【题型】解答题　【知识点】解析几何　【难度】medium
设抛物线 $\Gamma: y^2 = 2px (p > 0)$ 的焦点为 $F$， 过点 $F$ 的直线与抛物线交于 $A, B$ 两点 .

(1) 若 $p = 2$， 求线段 $AF$ 中点 $M$ 的轨迹方程;

(2) 若直线 $AB$ 的方向向量 $\vec{n} = (1, 2)$， 当焦点为 $F(\frac{1}{2}, 0)$ 时， 求 $\triangle OAB$ 的面积;

(3) 若 $M$ 是抛物线 $\Gamma$ 准线上的点， 直线 $MA$、 $MB$、 $MF$ 的斜率分别为 $k_1$、 $k_2$、 $k_3$， 求证： $k_3$ 为 $k_1, k_2$ 的等差中项 .
【解答】
【答案】 (1) $y^2 = 2x - 1 (y \neq 0)$ \\
(2) $\frac{\sqrt{5}}{4}$; \\
(3) 证明见解析

【分析】 (1) 根据中点坐标公式可得 $A(2x-1, 2y)$， 将其代入抛物线方程中即可求解 .

(2) 根据直线的方向向量得直线方程， 联立方程， 根据弦长公式以及点到直线的距离公式即可由面积公式求解 .

(3) 联立直线与抛物线方程得韦达定理， 利用两点斜率公式， 代入化简即可求证 .

【详解】 (1) 设 $A(x_1, y_1) (y_1 \neq 0), M(x, y)$， 焦点 $F(1, 0), B(x_2, y_2)$， \\
则由题意 $\begin{cases} x = \frac{x_1 + 1}{2} \\ y = \frac{y_1}{2} \neq 0 \end{cases}$， 即 $\begin{cases} x_1 = 2x - 1 \\ y_1 = 2y \neq 0 \end{cases}$， \\
故 $A(2x-1, 2y)$， 将其代入抛物线 $y^2 = 4x$ 中得： \\
$4y^2 = 4(2x-1) (y \neq 0)$， 即 $y^2 = 2x-1 (y \neq 0)$， \\
所求的轨迹方程 $y^2 = 2x-1 (y \neq 0)$ .

(2) 设 $B(x_2, y_2)$， $A(x_1, y_1)$ \\
$y^2 = 2x, F(\frac{1}{2}, 0)$， \\
由于直线 $AB$ 的方向向量 $\vec{n} = (1, 2)$， 所以直线 $AB$ 的斜率为 2， 故直线 $y = 2(x - \frac{1}{2})$， 即 $y = 2x - 1$， \\
由 $\begin{cases} y^2 = 2x \\ y = 2x - 1 \end{cases}$ 得， $y^2 - y - 1 = 0$， $\Delta > 0, y_1 + y_2 = 1, y_1y_2 = -1$， \\
$|AB| = \sqrt{1 + \frac{1}{k^2}} |y_1 - y_2| = \sqrt{1 + \frac{1}{k^2}} \sqrt{(y_1 + y_2)^2 - 4y_1y_2} = \frac{5}{2}$ \\
$O$ 到直线 $AB$ 的距离为 $d = \frac{1}{\sqrt{5}}$， $S_{\triangle OAB} = \frac{1}{2} d |AB| = \frac{\sqrt{5}}{4}$，

(3) 点 $A$、 $B$、 $M$ 的坐标为 $A(x_1, y_1)$、 $B(x_2, y_2)$、 $M(-\frac{p}{2}, m)$， \\
设直线 $AB: y = k(x - \frac{p}{2}), (k \neq 0)$， 代入抛物线得 $y^2 - \frac{2p}{k} y - p^2 = 0$， \\
所以 $\Delta > 0, y_1y_2 = -p^2$， 又 $y_1^2 = 2px_1, y_2^2 = 2px_2$， \\
因而 $x_1 + \frac{p}{2} = \frac{y_1^2}{2p} + \frac{p}{2} = \frac{1}{2p}(y_1^2 + p^2)$， $x_2 + \frac{p}{2} = \frac{y_2^2}{2p} + \frac{p}{2} = \frac{1}{2p}(y_2^2 + p^2) = \frac{p^4}{2py_1^2} + \frac{p}{2} = \frac{p}{2y_1^2}(y_1^2 + p^2)$， \\
因而 $k_1 + k_2 = \frac{y_1 - m}{x_1 + \frac{p}{2}} + \frac{y_2 - m}{x_2 + \frac{p}{2}} = \frac{2p^2(y_1 - m)}{p(y_1^2 + p^2)} + \frac{2y_1^2(-\frac{p^2}{y_1} - m)}{p(y_1^2 + p^2)} = -\frac{2m}{p}$， \\
而 $2k_3 = 2 \cdot \frac{0 - m}{\frac{p}{2} - (-\frac{p}{2})} = -\frac{2m}{p}$， 故 $k_1 + k_2 = 2k_3$， \\
当直线 $AB \perp x$ 轴时， $A(\frac{p}{2}, p)$， $B(\frac{p}{2}, -p)$， $M(-\frac{p}{2}, y_0)$， \\
$k_1 + k_2 = \frac{y_0 - p}{-\frac{p}{2} - \frac{p}{2}} + \frac{y_0 + p}{-\frac{p}{2} - \frac{p}{2}} = -\frac{2y_0}{p}$， $2k_3 = 2 \cdot \frac{y_0}{-\frac{p}{2} - \frac{p}{2}} = -\frac{2y_0}{p}$， \\
故 $k_1 + k_2 = 2k_3$ \\
综上可知： 命题得证 .

【点睛】 方法点睛： 解答直线与抛物线的题目时， 时常把两个曲线的方程联立， 消去 $x$ （或 $y$）建立一元二次方程， 然后借助根与系数的关系， 并结合题设条件建立有关参变量的等量关系 . 涉及到直线方程的设法时， 务必考虑全面， 不要忽略直线斜率为 0 或不存在等特殊情况， 强化有关直线与双曲线联立得出一元二次方程后的运算能力， 重视根与系数之间的关系、 弦长、 斜率、 三角形的面积等问题 .

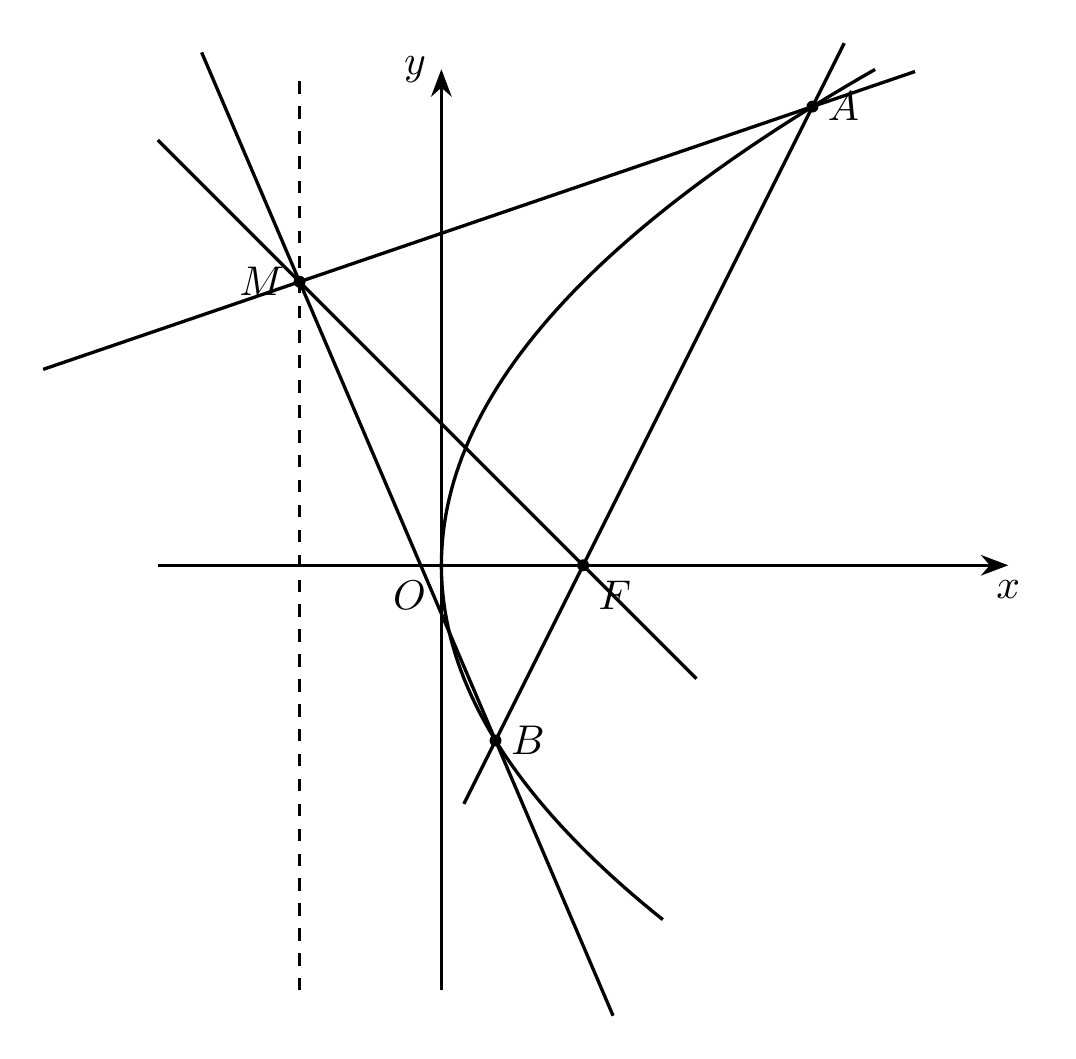